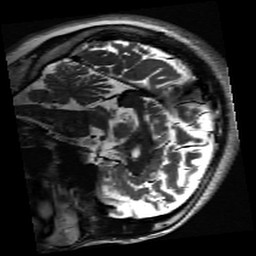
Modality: inplaneT2
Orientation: sagittal